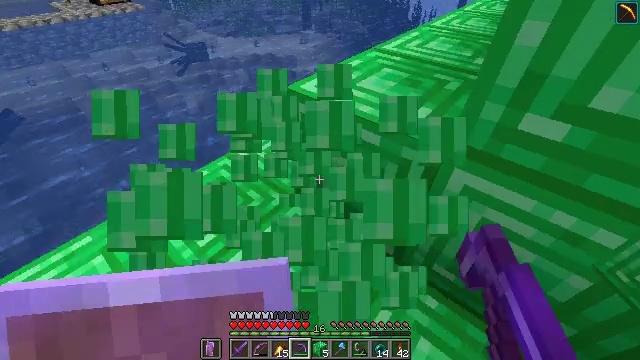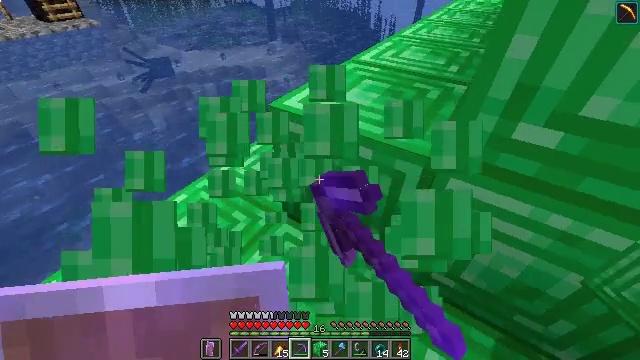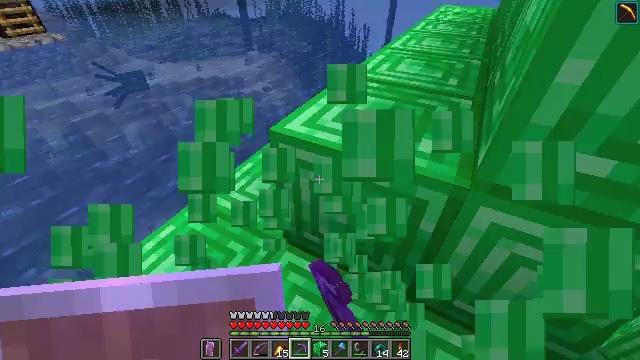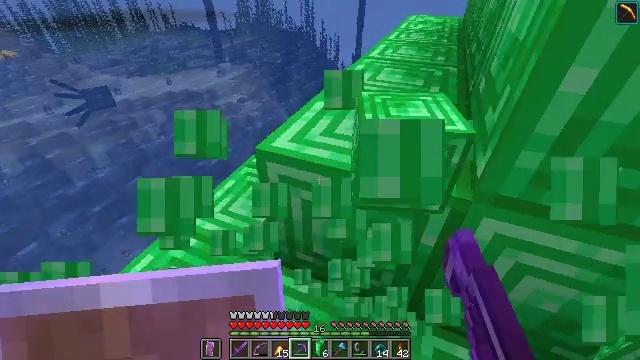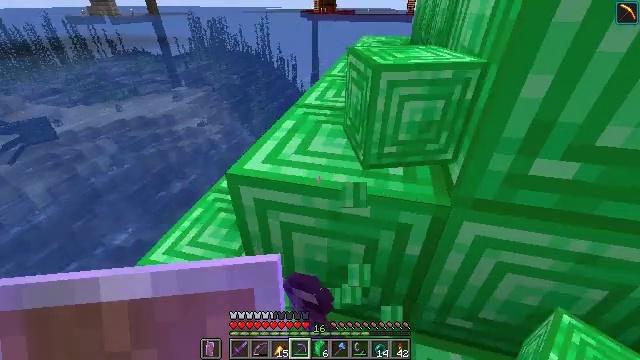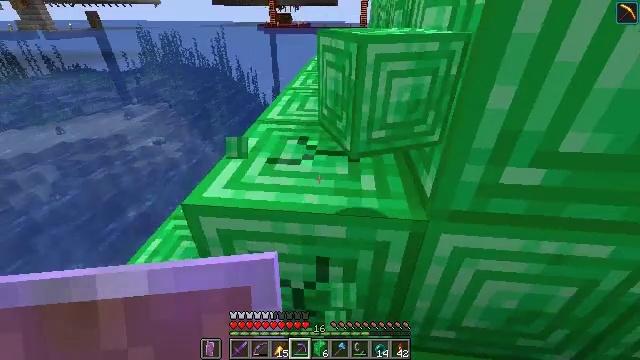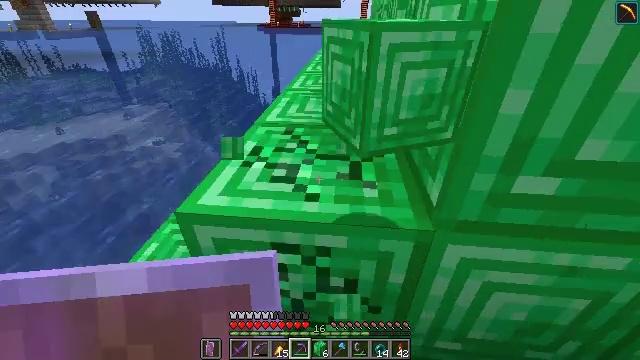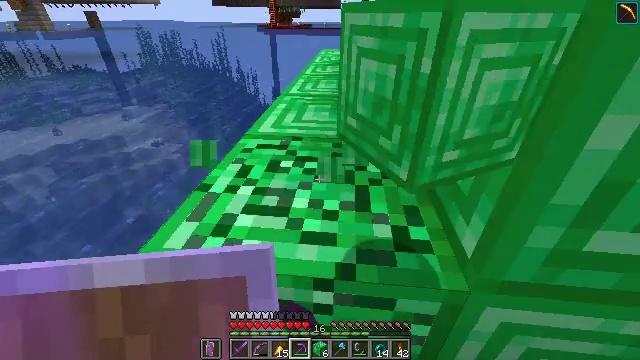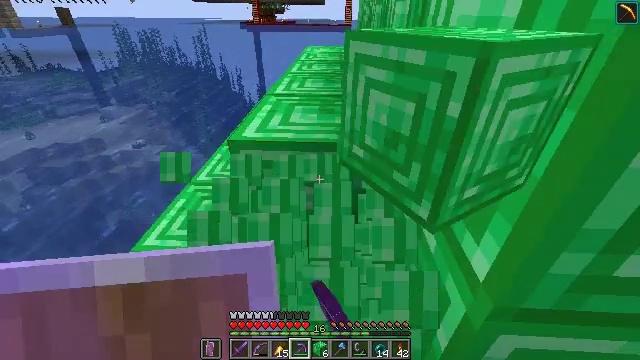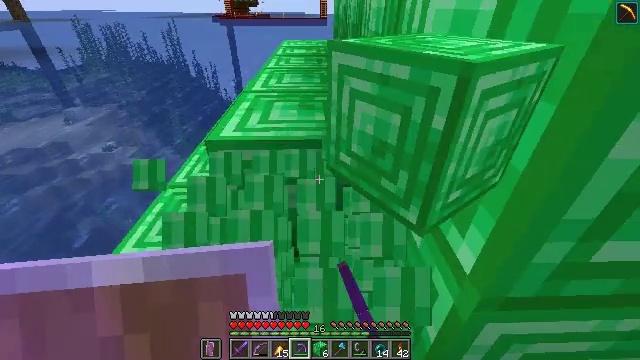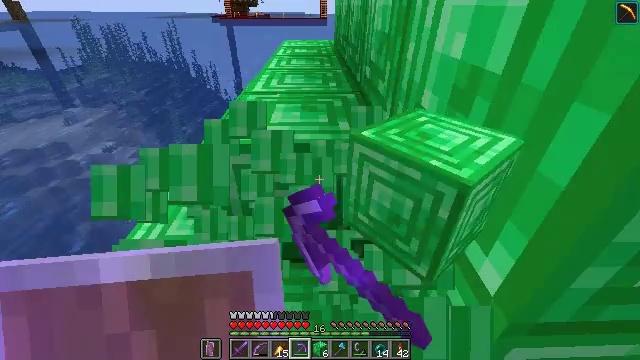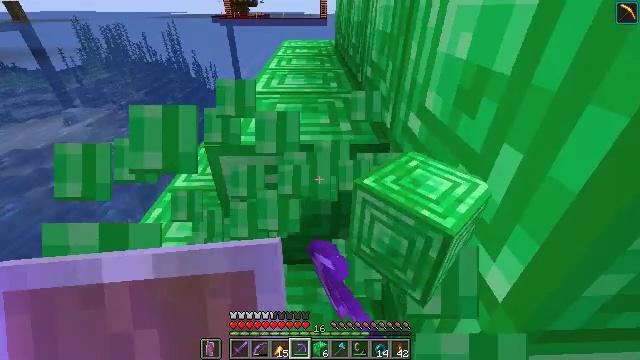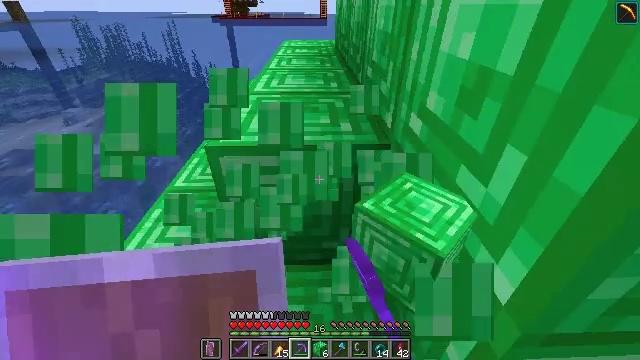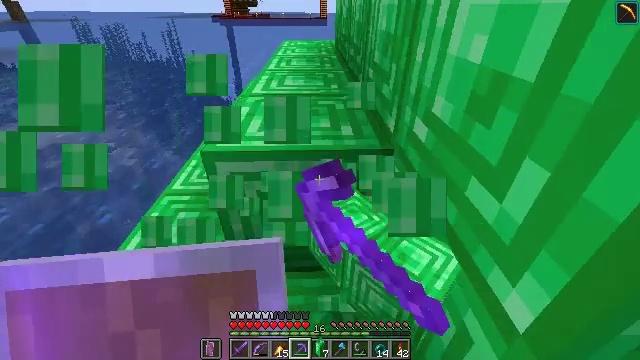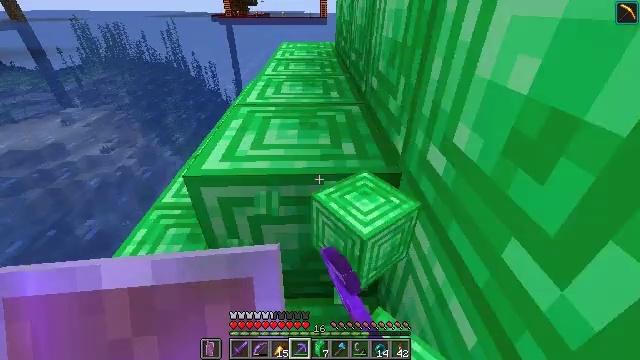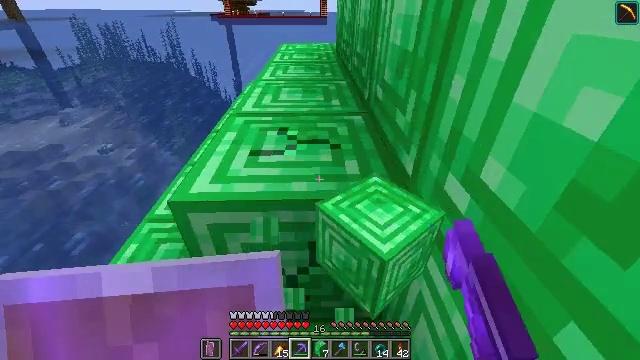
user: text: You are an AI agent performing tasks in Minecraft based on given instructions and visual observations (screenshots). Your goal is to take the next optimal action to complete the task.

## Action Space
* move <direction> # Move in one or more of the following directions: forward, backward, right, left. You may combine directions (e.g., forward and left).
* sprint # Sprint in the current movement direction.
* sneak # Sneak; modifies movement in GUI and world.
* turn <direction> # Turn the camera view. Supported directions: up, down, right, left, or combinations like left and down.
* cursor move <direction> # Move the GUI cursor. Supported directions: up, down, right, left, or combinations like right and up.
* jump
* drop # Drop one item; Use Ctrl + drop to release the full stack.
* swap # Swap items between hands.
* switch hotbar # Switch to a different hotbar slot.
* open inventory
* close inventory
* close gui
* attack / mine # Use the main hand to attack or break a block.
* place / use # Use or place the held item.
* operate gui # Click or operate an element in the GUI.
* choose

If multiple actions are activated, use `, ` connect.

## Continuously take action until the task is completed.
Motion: motion action
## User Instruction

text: Break the emerald block to collect it.
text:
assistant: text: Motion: move forward and move left, turn right and up, attack / mine
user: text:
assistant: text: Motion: move forward, turn right and up, attack / mine
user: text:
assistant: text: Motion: turn right and up, attack / mine
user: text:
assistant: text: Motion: turn right and up, attack / mine
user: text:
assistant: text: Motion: move forward, turn right and up, attack / mine
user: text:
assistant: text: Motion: move forward, attack / mine
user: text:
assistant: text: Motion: move forward, attack / mine
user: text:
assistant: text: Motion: turn right, attack / mine
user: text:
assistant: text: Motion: turn right and down, attack / mine
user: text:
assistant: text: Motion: attack / mine
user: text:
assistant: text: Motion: attack / mine
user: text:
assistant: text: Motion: attack / mine
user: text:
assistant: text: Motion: move forward, attack / mine
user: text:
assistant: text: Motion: move forward, attack / mine
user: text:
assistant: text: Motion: move forward, attack / mine
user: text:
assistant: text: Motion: move forward, attack / mine
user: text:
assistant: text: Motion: attack / mine
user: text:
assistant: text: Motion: attack / mine
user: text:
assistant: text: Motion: attack / mine
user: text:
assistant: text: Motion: attack / mine
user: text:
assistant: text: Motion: attack / mine
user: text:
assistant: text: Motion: attack / mine
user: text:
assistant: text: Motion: attack / mine
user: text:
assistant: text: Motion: move forward, attack / mine
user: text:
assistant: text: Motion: move forward, attack / mine
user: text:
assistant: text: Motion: move forward, attack / mine
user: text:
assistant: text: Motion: move forward, turn right, attack / mine
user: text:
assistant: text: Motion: turn right, attack / mine
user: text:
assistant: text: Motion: attack / mine
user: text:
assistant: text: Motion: move forward, attack / mine